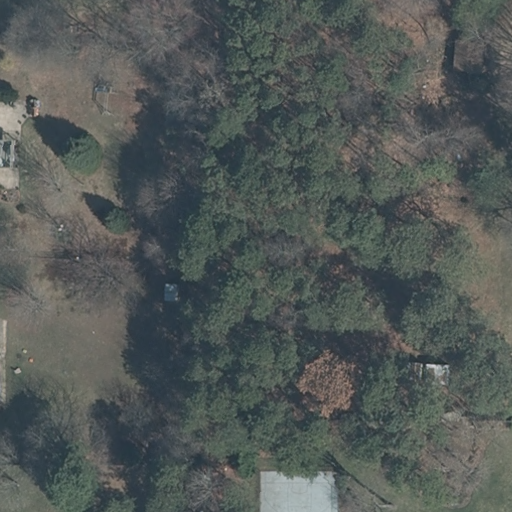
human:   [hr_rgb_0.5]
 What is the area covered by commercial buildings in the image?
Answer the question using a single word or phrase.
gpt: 0m2

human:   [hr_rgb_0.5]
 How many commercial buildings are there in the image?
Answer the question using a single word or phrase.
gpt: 0

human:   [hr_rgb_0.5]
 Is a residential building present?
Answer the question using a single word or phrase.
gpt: yes

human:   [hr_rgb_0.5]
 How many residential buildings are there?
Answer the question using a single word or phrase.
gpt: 3

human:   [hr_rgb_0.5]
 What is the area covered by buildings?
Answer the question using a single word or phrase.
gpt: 559m2

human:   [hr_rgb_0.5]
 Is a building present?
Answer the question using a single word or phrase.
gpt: yes

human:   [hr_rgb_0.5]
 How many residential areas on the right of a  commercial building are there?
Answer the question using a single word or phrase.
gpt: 0

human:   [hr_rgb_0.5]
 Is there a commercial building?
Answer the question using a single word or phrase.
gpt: no

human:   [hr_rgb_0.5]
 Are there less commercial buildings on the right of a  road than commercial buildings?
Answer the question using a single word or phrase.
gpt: no

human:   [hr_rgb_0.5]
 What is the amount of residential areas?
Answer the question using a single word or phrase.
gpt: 1

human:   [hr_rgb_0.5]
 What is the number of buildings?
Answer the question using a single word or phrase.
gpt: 4

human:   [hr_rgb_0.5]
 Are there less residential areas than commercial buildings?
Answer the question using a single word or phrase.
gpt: no

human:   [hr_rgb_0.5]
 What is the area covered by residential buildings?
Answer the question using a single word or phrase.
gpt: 523m2

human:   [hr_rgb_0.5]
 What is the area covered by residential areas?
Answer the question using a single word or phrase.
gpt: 9196m2

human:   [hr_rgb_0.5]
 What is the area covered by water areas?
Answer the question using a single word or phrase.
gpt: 0m2

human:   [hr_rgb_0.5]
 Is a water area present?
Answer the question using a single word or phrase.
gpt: no

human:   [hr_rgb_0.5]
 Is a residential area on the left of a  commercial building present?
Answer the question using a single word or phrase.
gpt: no

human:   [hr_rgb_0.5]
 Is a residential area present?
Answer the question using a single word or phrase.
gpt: yes

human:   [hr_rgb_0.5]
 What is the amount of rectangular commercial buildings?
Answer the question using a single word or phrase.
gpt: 0

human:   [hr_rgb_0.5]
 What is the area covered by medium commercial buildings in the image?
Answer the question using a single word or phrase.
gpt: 0m2

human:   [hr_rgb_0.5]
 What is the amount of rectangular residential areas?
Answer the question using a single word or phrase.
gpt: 0

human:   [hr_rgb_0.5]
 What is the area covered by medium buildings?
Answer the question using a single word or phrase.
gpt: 523m2

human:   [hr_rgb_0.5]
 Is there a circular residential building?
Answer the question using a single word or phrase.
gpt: no

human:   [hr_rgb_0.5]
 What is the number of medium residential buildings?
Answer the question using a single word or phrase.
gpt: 3

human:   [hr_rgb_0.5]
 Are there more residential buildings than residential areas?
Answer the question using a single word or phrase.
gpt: yes

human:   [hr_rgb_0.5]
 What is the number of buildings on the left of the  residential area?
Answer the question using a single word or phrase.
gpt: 4

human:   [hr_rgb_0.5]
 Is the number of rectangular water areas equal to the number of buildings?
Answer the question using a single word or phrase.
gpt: no

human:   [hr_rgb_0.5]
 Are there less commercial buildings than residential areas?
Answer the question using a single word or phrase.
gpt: yes

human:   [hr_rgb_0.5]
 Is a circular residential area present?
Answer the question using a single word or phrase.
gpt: no

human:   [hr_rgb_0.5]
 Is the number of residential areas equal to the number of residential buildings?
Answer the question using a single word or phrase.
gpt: no

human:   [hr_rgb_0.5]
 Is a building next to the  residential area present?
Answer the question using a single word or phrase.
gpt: yes

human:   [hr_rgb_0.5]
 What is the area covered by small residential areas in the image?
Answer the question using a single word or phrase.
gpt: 0m2

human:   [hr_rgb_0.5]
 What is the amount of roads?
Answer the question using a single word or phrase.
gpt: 0

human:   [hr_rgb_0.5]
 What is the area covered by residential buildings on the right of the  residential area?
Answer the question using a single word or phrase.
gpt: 0m2

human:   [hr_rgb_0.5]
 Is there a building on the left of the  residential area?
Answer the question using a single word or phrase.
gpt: yes

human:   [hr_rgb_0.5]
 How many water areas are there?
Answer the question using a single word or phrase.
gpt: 0

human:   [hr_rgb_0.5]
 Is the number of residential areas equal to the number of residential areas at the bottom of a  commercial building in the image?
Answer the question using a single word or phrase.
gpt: no

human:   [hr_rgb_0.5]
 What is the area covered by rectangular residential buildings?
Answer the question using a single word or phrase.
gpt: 333m2

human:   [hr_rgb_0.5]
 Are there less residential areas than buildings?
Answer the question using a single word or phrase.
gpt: yes

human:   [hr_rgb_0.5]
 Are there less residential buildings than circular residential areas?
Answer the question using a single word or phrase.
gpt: no

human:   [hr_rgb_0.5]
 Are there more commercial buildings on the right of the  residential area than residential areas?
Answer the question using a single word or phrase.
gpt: no

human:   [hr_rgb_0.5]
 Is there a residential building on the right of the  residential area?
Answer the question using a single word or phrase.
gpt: no

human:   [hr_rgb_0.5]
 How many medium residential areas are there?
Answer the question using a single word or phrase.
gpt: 0

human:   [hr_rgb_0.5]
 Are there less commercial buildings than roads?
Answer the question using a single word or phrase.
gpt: no

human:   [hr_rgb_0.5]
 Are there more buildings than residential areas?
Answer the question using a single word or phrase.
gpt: yes

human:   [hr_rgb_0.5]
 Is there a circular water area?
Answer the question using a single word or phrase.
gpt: no

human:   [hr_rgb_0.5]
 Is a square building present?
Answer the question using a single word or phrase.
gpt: no

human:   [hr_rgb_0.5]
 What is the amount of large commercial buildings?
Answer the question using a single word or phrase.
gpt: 0

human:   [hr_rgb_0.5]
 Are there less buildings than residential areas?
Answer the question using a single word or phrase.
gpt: no

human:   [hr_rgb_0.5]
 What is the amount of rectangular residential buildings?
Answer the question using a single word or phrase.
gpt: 2

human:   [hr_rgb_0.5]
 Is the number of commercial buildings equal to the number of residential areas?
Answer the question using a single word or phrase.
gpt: no

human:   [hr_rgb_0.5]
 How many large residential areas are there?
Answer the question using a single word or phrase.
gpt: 1

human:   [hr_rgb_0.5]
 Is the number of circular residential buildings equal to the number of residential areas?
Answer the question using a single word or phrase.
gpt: no

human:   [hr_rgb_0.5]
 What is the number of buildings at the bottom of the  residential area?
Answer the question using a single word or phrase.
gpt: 4

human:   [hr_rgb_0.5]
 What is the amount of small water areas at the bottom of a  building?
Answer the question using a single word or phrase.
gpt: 0

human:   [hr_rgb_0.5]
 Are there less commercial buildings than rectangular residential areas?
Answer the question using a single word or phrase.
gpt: no

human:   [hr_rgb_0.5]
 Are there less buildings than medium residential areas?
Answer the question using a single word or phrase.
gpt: no

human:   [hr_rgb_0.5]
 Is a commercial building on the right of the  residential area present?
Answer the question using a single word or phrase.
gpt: no

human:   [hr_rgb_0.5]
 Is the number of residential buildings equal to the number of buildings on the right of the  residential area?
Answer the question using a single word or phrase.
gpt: no

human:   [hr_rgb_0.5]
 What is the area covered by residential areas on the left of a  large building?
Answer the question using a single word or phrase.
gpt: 0m2

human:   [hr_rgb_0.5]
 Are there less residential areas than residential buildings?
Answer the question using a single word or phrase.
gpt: yes

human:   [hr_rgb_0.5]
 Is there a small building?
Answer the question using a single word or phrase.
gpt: yes

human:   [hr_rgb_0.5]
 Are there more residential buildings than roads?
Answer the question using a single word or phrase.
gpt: yes

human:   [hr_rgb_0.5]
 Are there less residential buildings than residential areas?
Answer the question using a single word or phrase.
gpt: no